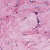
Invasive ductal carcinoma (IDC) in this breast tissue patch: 1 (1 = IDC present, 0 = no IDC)